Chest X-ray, PA view. Patient: 51 years old, sex F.
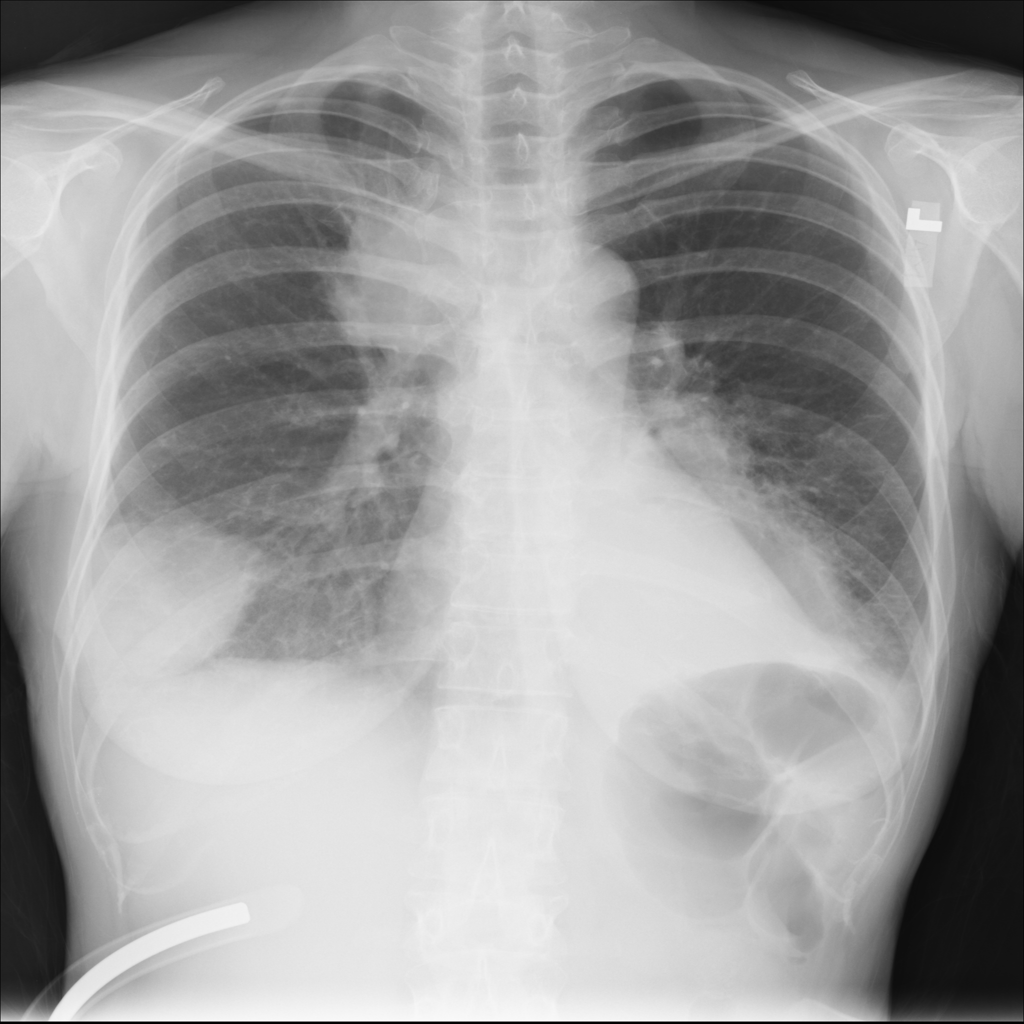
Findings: Mass